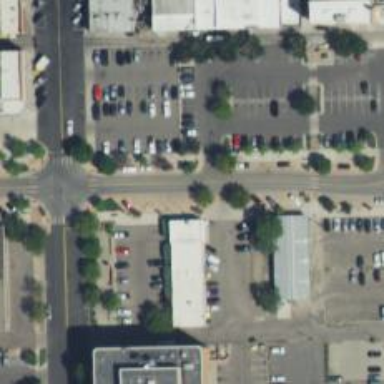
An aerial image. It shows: Parking space.